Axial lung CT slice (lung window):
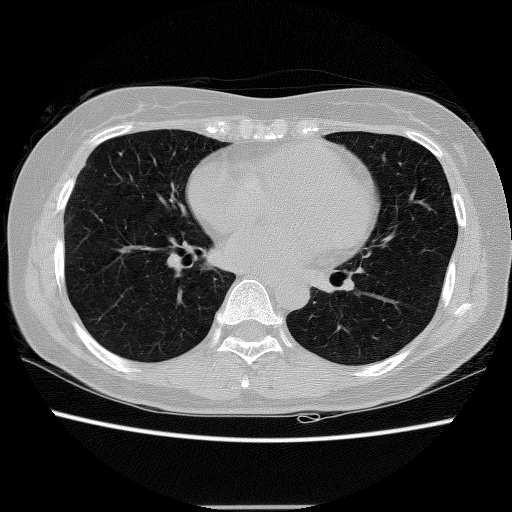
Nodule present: no